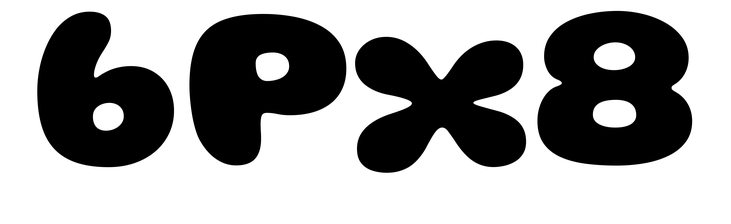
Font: Gluten_ExtraBold